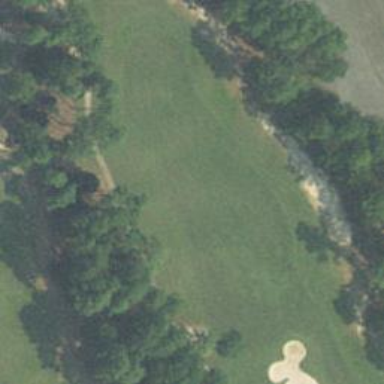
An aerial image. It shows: Golf fairway surrounded by grass.